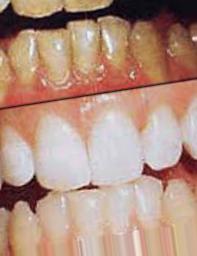
Condition: Tooth Discoloration